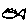
Label: fish